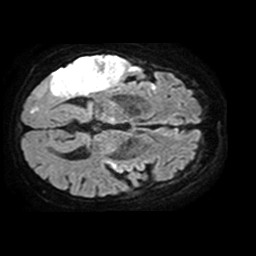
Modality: TRACE
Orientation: axial
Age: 73
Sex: female
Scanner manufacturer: philips
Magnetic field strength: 1.5 T
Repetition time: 3.505 s
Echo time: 0.09255 s